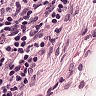
Metastatic tissue present: no